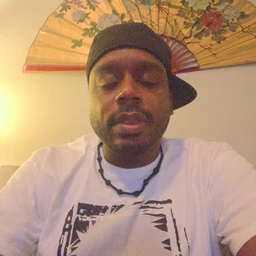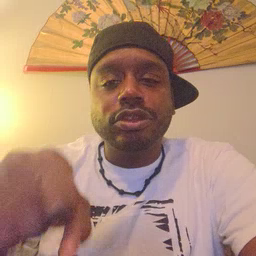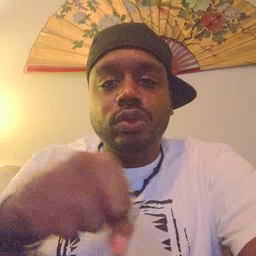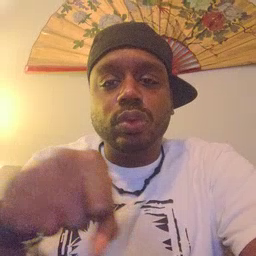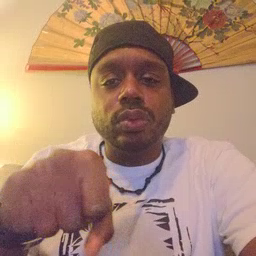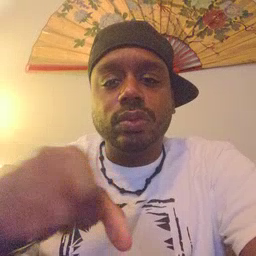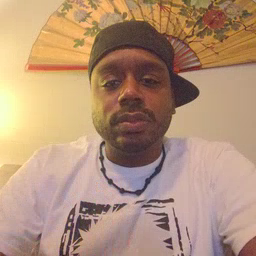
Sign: shoe